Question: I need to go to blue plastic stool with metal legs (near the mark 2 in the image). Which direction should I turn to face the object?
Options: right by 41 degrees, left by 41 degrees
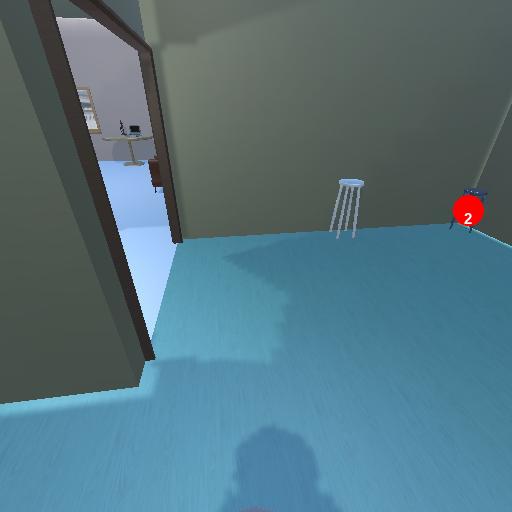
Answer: right by 41 degrees